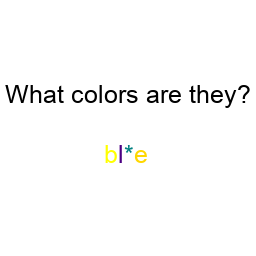
Color: yellow, indigo, teal, gold
Color name shown: blue
Background color: white
Question text color: black